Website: walmart
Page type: receipt
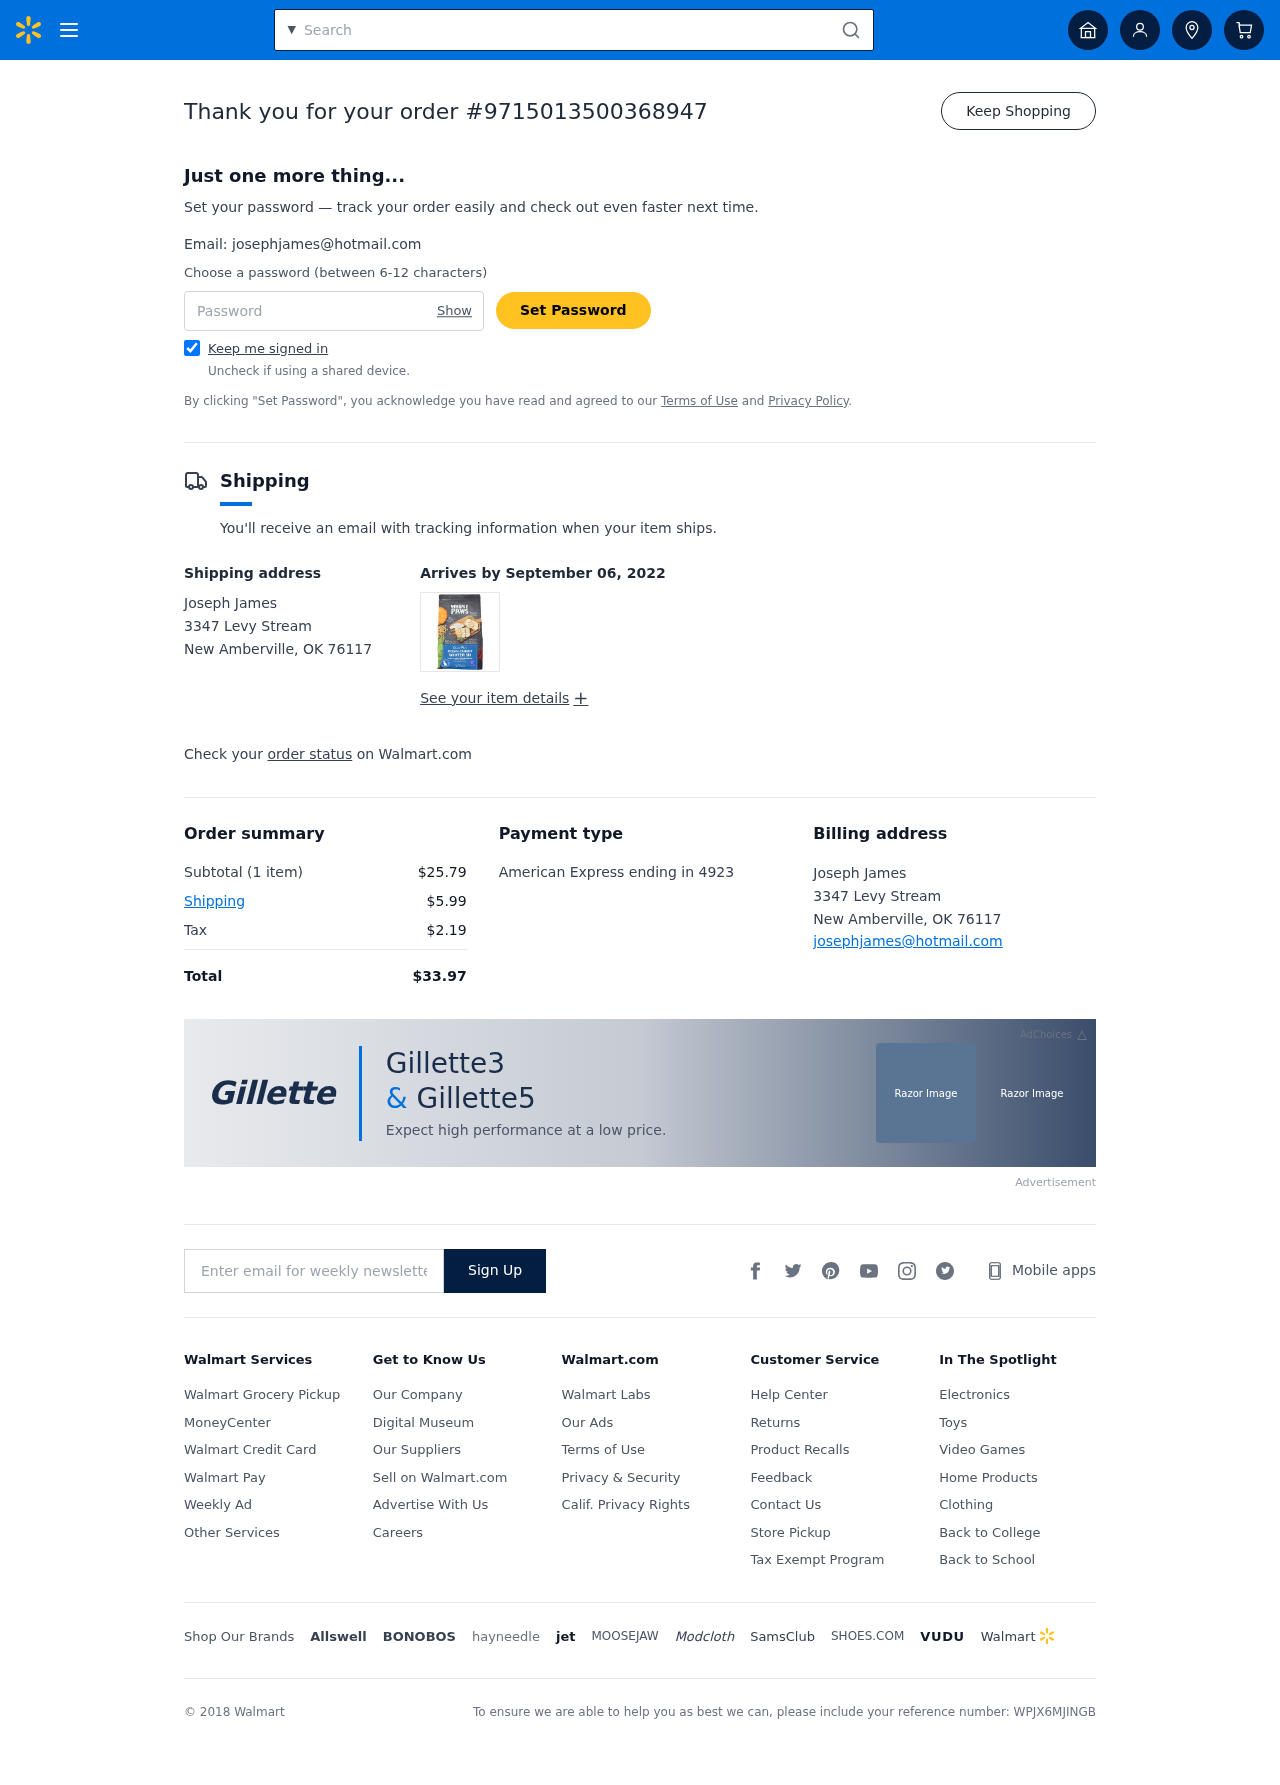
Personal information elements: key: PII_CARD_LAST4
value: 4923
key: PII_CARD_TYPE
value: American Express
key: PII_CITY_STATE_ZIP
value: New Amberville, OK 76117
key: PII_EMAIL
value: josephjames@hotmail.com
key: PII_FULLNAME
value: Joseph James
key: PII_STREET
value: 3347 Levy Stream
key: PII_FULLNAME2
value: Joseph James
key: PII_STREET2
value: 3347 Levy Stream
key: PII_CITY_STATE_ZIP2
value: New Amberville, OK 76117
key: PII_EMAIL2
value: josephjames@hotmail.com
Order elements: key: ORDER_ID
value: #9715013500368947
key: ORDER_DELIVERY_DATE
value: September 06, 2022
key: ORDER_NUM_ITEMS
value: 1 item
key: ORDER_SUBTOTAL
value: $25.79
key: ORDER_SHIPPING_COST
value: $5.99
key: ORDER_TAX
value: $2.19
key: ORDER_TOTAL
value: $33.97
Search elements: key: HEADER_SEARCH
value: Search